Field crop: tomato
Growth stage: 1
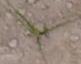
Species: cyperus